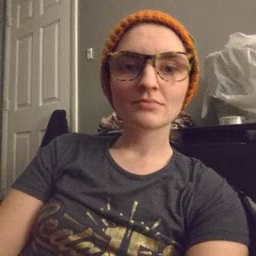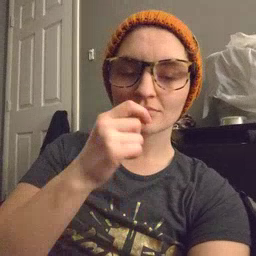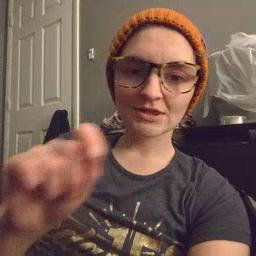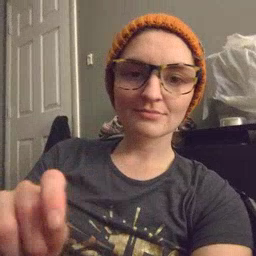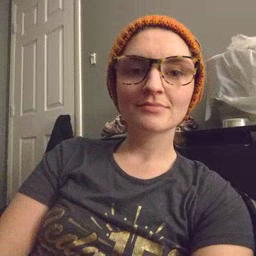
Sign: pencil